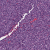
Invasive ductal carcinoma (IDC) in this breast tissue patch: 1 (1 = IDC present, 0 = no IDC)